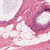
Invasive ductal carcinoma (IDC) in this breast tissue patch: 0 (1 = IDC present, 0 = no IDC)